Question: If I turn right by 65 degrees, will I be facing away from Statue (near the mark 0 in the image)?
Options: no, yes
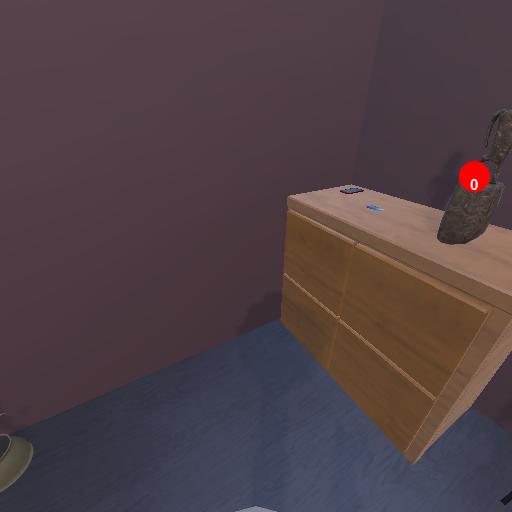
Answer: no